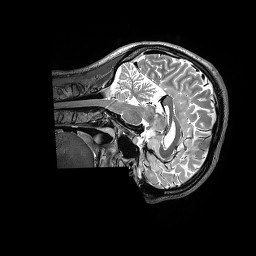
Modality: T2w
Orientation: sagittal
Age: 26
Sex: male
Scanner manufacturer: siemens
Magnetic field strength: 3 T
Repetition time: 3.2 s
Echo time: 0.562 s